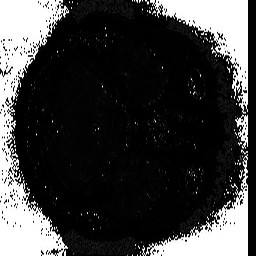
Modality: T2starmap
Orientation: axial
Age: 54
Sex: male
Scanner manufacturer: siemens
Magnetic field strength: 3 T
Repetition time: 0.043 s
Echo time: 0.00184 s